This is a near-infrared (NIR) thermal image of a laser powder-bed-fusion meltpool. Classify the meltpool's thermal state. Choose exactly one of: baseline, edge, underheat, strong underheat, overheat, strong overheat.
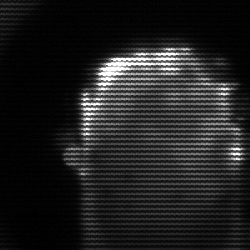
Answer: baseline